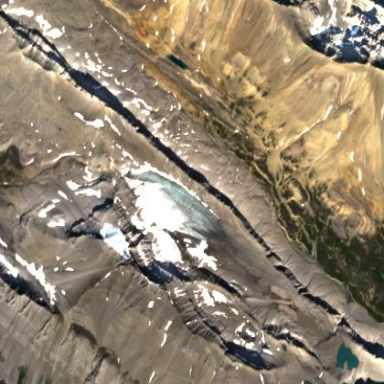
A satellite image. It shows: Majestic glacier in the distance.